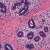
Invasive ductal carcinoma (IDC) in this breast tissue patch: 0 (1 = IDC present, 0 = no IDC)